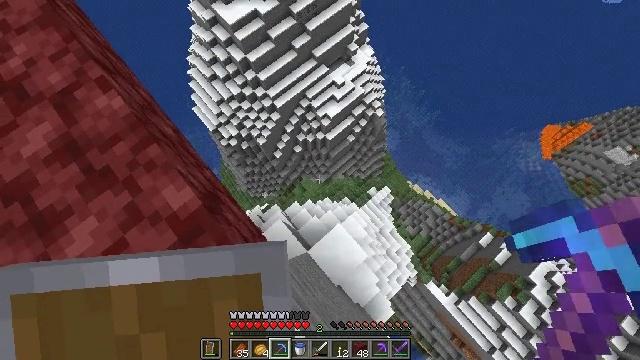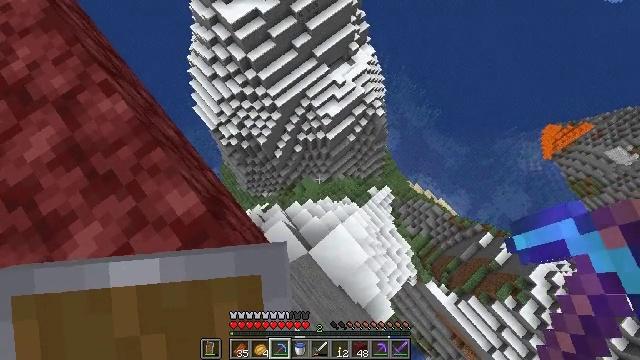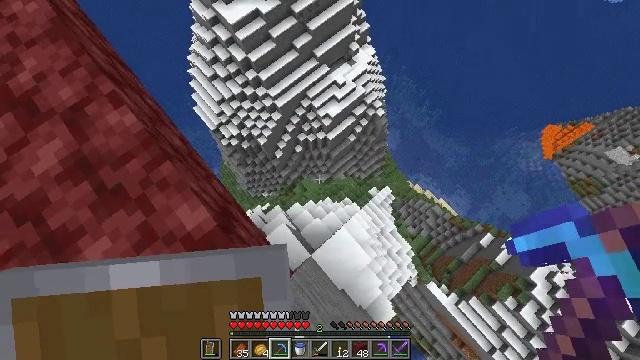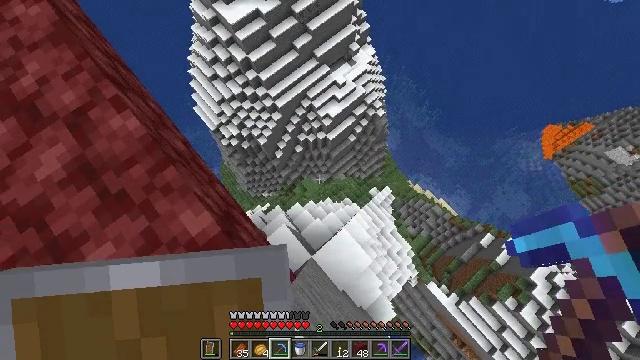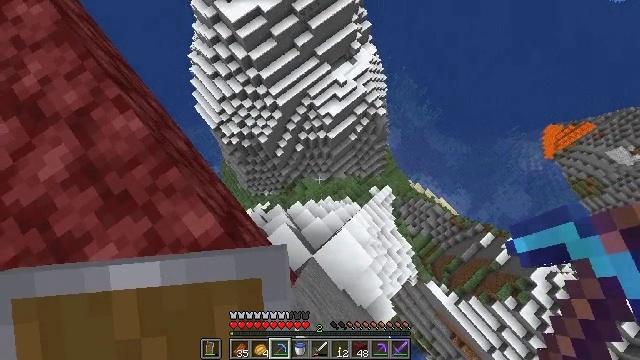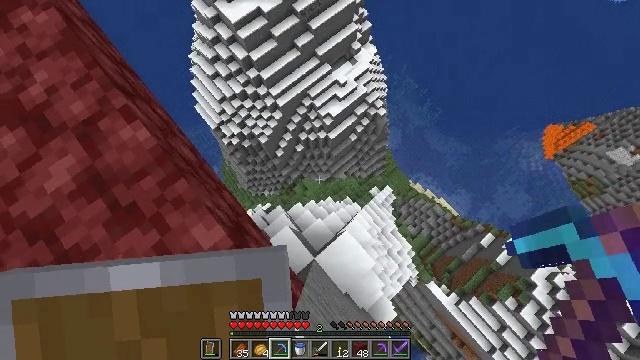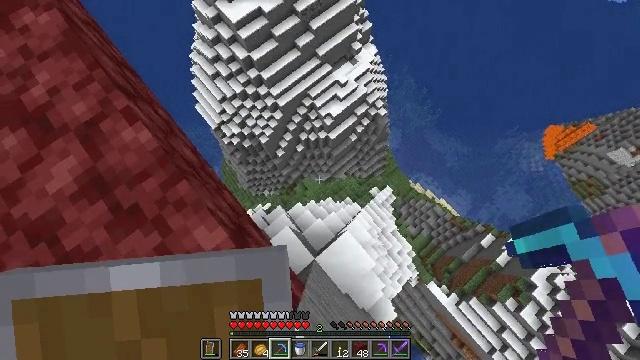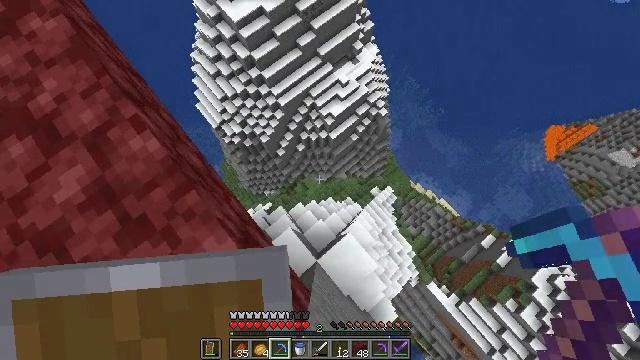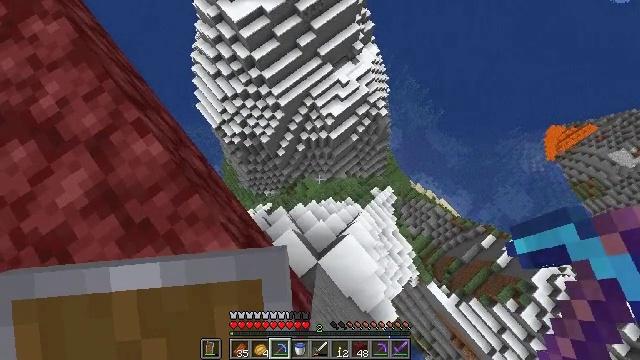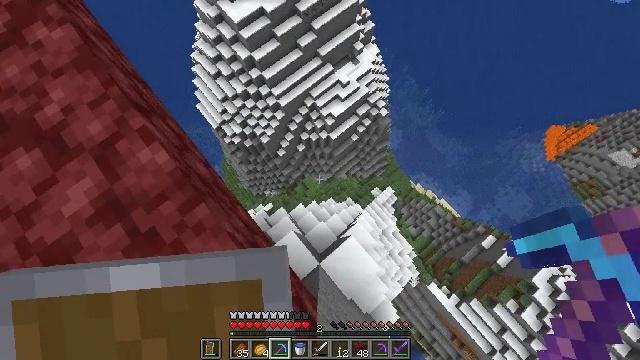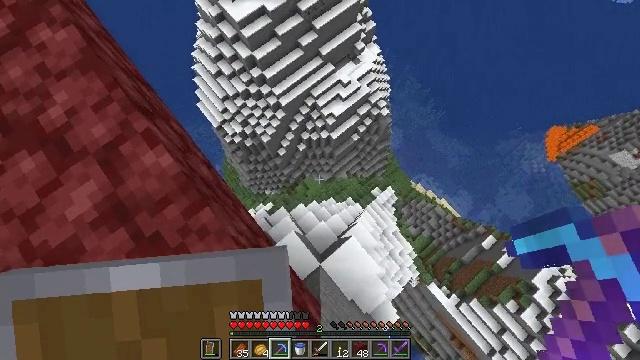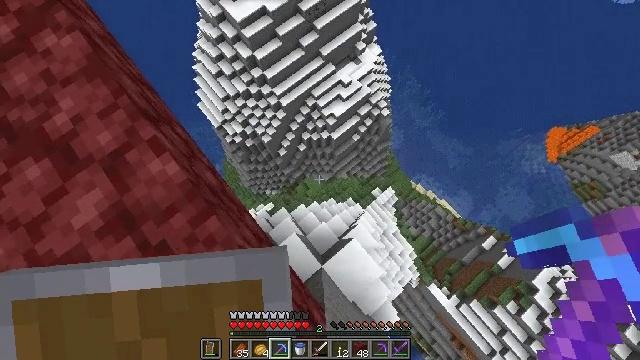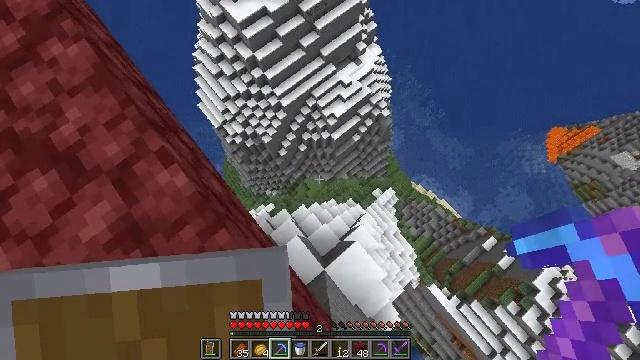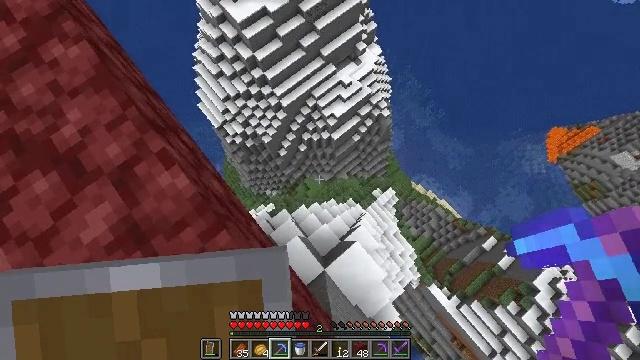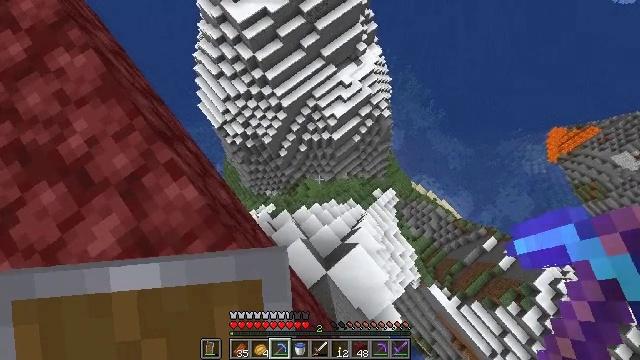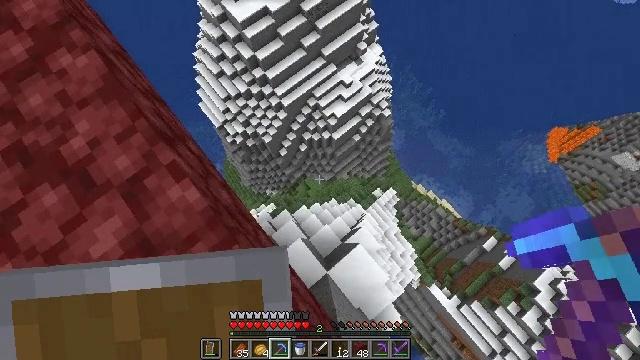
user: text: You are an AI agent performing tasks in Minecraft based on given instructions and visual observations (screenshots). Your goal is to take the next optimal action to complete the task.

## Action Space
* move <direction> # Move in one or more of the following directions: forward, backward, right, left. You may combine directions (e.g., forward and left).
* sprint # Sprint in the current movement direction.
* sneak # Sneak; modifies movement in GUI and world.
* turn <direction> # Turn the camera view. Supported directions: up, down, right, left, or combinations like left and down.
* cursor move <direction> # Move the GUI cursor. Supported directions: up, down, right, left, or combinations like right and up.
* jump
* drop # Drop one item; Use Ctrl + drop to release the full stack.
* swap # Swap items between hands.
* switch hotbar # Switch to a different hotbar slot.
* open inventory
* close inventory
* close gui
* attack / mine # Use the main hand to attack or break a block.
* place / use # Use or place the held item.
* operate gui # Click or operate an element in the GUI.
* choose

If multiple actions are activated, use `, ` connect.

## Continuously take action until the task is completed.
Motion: motion action
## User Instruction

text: Harvest the ice from frozen areas.
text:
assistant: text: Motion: move forward, sneak
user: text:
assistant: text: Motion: move forward, sneak
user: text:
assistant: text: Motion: move forward, sneak
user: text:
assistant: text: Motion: move forward, sneak
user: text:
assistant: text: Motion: move forward, sneak
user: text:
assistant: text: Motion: move forward, sneak
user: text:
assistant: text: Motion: move forward, sneak
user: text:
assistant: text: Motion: move forward, sneak
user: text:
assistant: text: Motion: move forward, sneak
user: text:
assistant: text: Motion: move forward, sneak
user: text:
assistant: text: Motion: move forward, sneak
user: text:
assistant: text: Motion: move forward, sneak
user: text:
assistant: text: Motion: move forward, sneak
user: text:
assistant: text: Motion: move forward, sneak
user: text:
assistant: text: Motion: move forward, sneak
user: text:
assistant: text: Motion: move forward, sneak
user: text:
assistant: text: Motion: move forward, sneak
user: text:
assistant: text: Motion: move forward, sneak
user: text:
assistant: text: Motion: move forward, sneak
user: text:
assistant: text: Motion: move forward, sneak
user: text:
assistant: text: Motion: move forward, sneak
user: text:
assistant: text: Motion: move forward, sneak
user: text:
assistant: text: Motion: move forward, sneak
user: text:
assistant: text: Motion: move forward, sneak
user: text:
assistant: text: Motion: move forward, sneak
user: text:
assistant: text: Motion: move forward, sneak
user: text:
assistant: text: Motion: move forward, sneak
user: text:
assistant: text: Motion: move forward, sneak
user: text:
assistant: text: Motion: move forward, sneak
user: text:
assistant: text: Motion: move forward, sneak